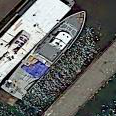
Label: civil